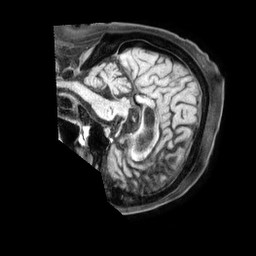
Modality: T1w
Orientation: sagittal
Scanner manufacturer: philips
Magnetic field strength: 1.5 T
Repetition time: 0.6 s
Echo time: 0.02898 s